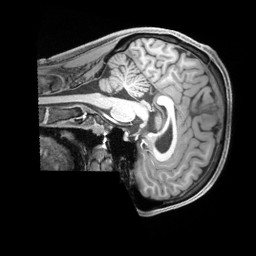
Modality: T1w
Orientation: sagittal
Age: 29
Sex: male
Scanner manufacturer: siemens
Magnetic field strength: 3 T
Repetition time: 2.2 s
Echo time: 0.00218 s